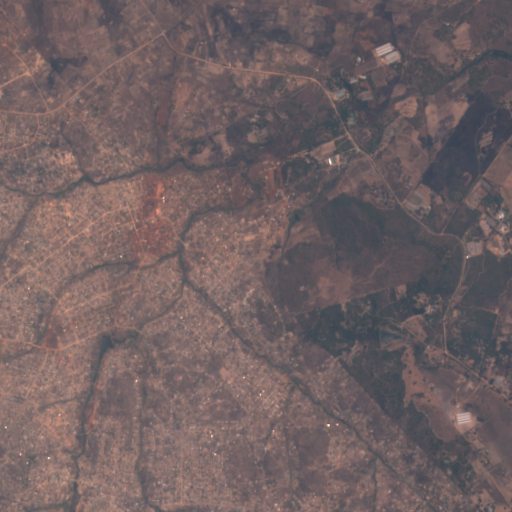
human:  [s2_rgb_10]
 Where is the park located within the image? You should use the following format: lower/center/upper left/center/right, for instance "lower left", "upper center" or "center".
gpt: The park is located in the center right of the image.
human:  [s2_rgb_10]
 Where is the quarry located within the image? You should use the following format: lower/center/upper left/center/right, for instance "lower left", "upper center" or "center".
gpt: The quarry is located in the lower left of the image.
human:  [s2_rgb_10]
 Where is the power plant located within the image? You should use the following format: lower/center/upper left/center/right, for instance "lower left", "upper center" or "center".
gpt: There is no power plant in the image.